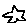
Label: star